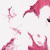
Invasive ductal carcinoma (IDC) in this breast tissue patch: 0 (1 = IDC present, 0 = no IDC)